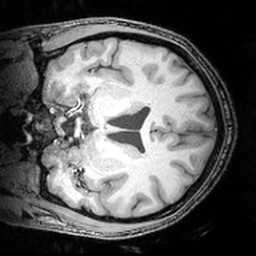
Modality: T1w
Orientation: coronal
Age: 21
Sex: female
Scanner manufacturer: siemens
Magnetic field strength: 3 T
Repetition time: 1.81 s
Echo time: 0.00351 s